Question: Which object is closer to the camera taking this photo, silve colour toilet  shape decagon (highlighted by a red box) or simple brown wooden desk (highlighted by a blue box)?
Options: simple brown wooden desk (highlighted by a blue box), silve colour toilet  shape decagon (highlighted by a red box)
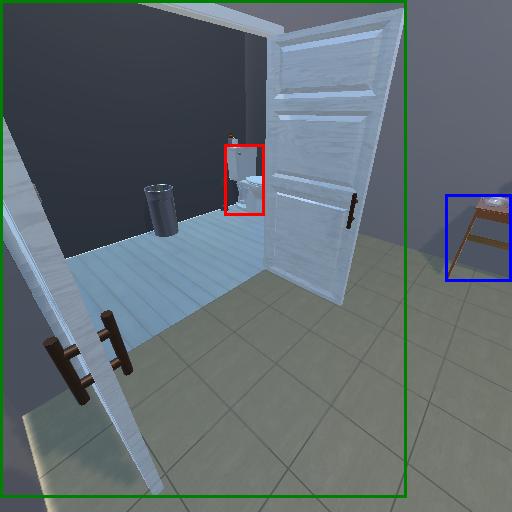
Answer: simple brown wooden desk (highlighted by a blue box)